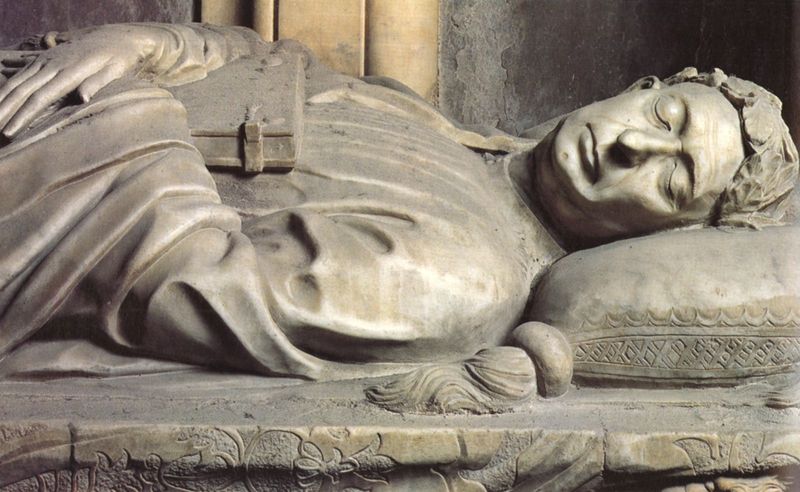
Titel: Grabmal des Leonardo Bruni
Künstler: Bernardo Rosselino
Standort: Florenz, S. Croce (EU - I - Toskana)
Schlagwörter: laub, mann, schlaf, marmor, augen, bibel, gesicht, stein, tod, tot, toter, hände, kirche, skulptur, ruhe, liegen, kissen, papst, buch, lorbeer, lorbeerkranz, frieden, gruft, grab, zipfel, liegt, schlafender, grabmal, krypta, grabplatte, sark, ur, bidel